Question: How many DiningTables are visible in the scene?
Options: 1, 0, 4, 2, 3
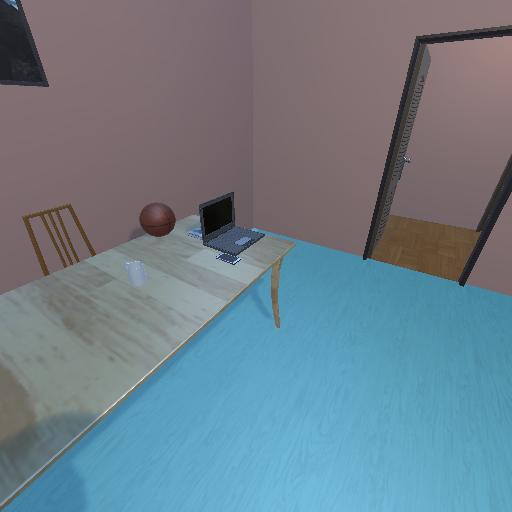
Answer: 1